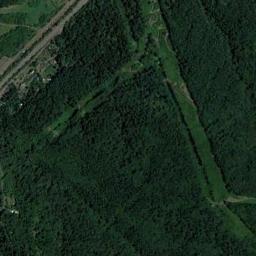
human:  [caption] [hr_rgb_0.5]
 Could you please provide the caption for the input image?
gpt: The forest has a lot of dense dark green trees of different types and two roads go through the forest .

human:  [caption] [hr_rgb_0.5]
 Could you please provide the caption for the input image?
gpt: The forest is next to the grass and a road .

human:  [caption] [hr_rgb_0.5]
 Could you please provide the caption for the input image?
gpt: There are some crisscross paths on this land .

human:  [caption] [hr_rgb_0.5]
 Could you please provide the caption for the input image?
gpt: A large dense mixed dark green and light green forest beside a road and many houses .

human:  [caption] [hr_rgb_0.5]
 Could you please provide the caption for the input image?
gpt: A dense forest with many green trees beside a straight path .